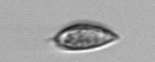
Label: Prorocentrum_triestinum